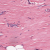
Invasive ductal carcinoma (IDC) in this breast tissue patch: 1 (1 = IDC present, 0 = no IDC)